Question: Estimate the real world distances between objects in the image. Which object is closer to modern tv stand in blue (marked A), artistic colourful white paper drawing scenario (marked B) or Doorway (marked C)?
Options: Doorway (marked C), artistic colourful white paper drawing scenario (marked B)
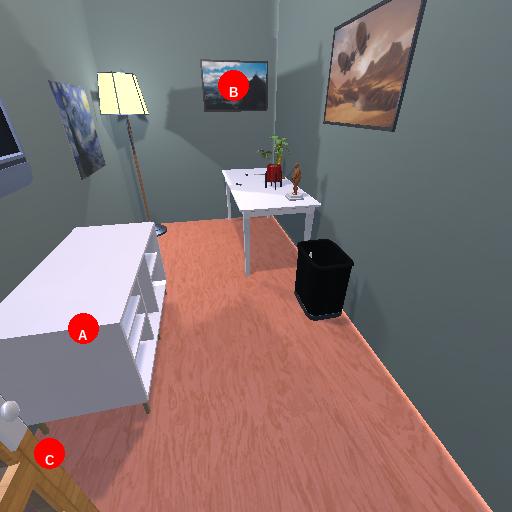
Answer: Doorway (marked C)